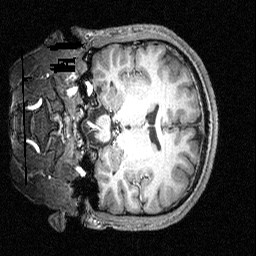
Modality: T1w
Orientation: coronal
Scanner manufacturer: siemens
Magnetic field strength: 3 T
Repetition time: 1.54 s
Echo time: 0.00304 s